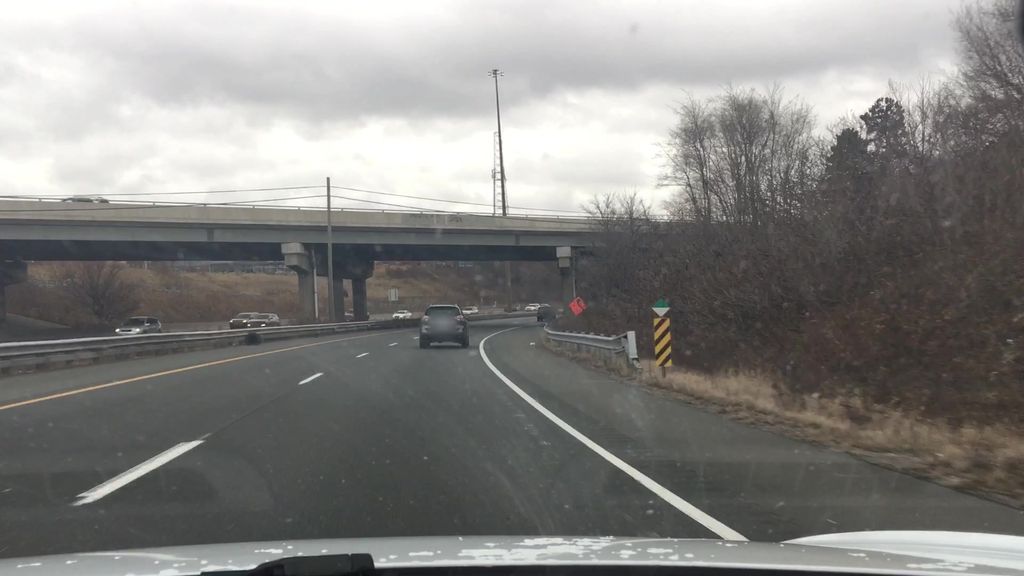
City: hamilton